Interaction volume radius: 5 \u00c5
Interaction volume height: 25 \u00c5
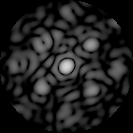
Disorder parameter: 0.5824